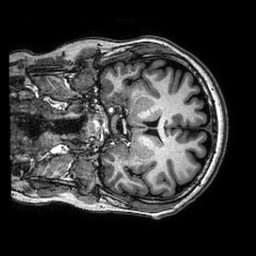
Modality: T1w
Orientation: coronal
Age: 46
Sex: male
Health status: healthy